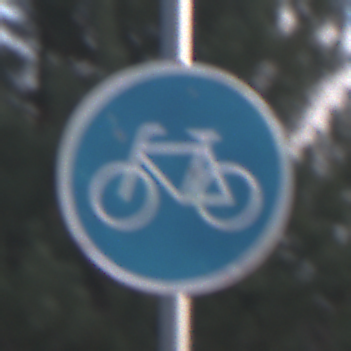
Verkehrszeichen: Radweg
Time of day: MorningAfternoon
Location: Outdoor (Nature)
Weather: PartlyCloudy
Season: NotSpecified
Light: Natural